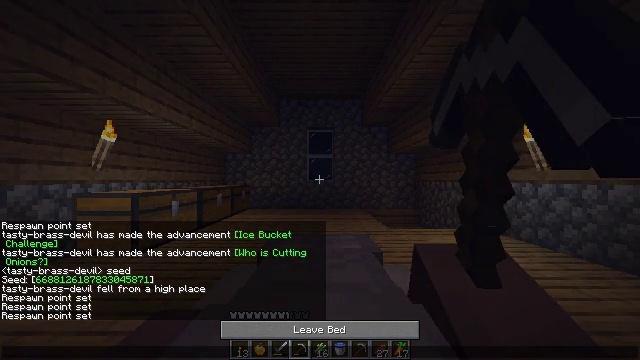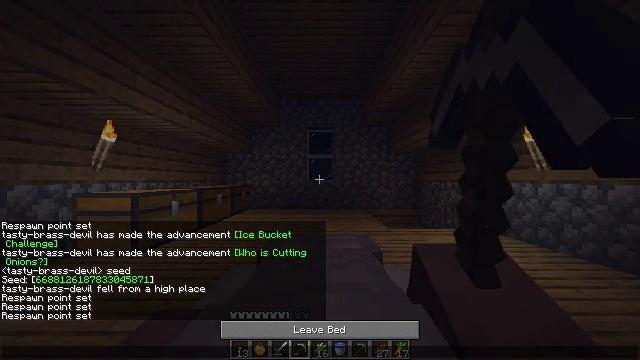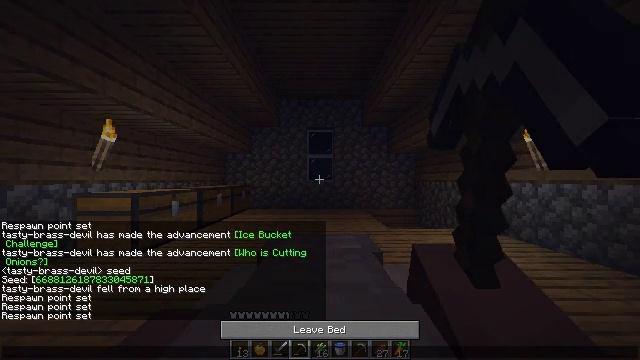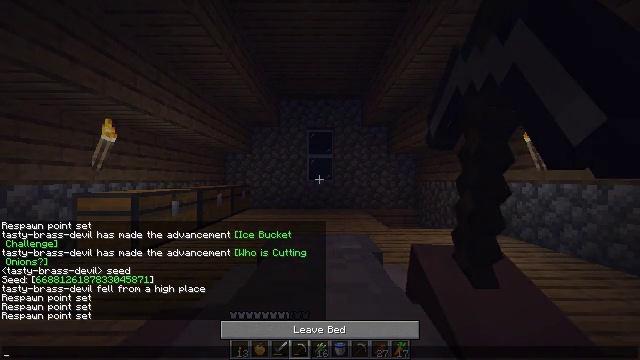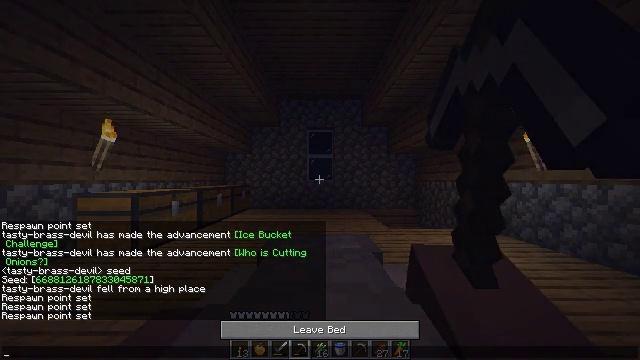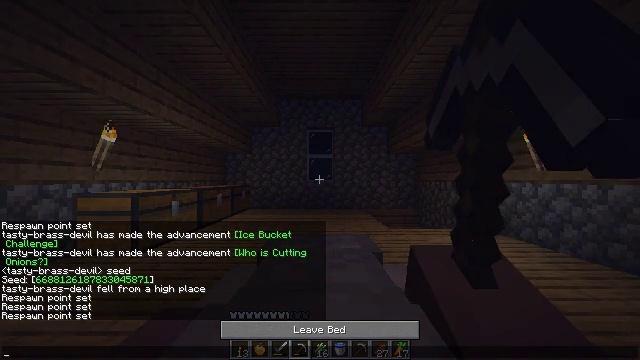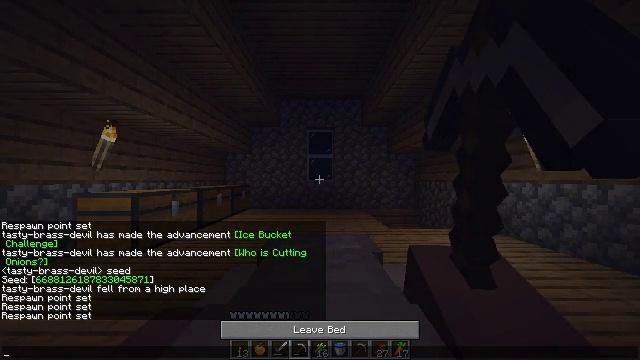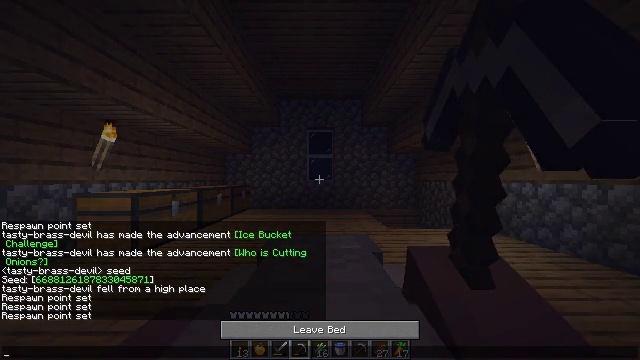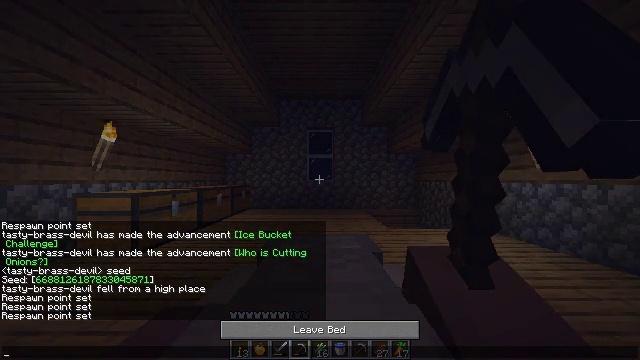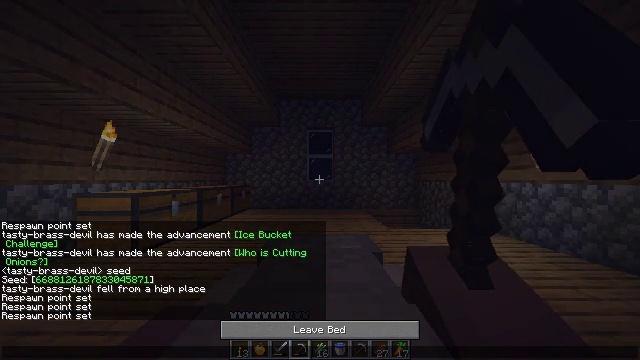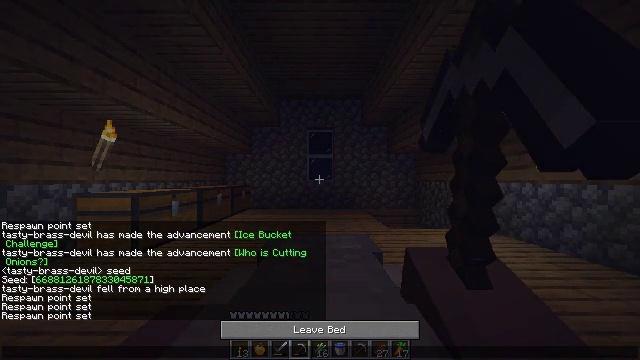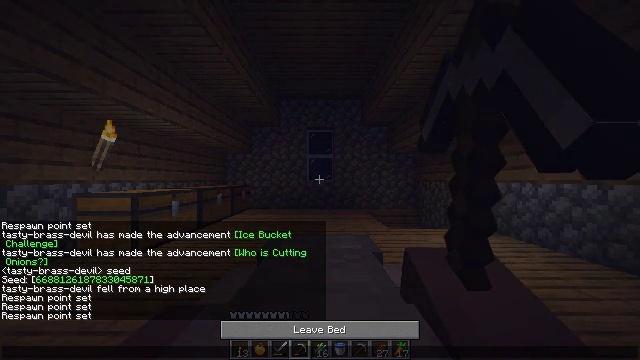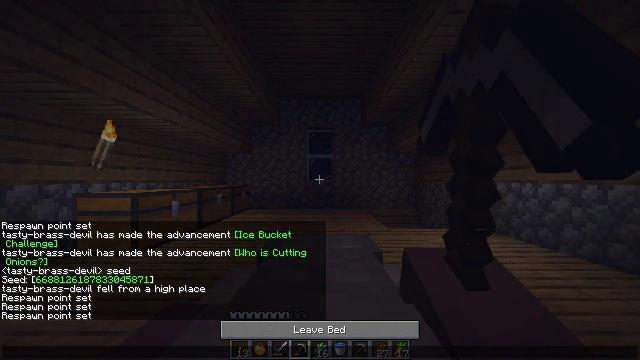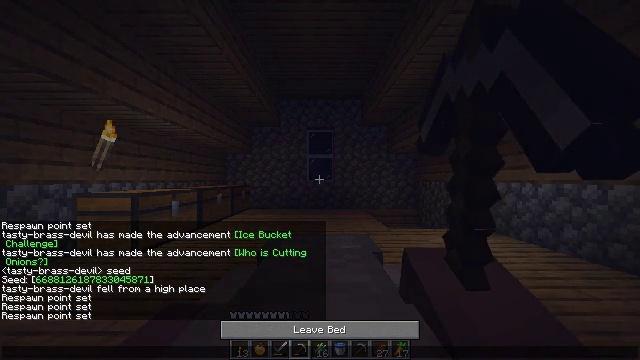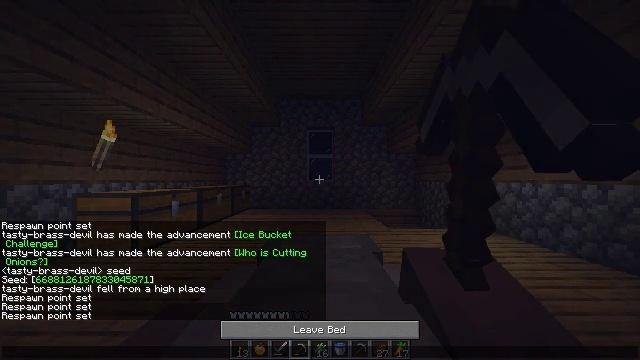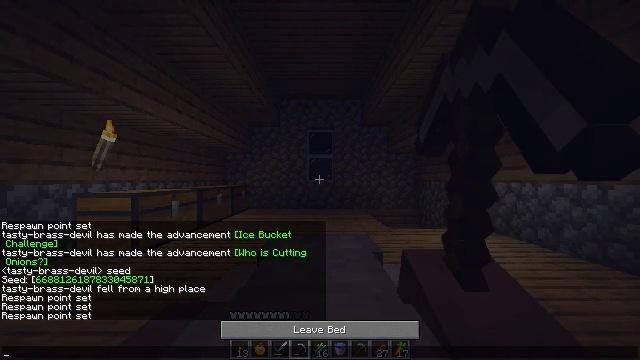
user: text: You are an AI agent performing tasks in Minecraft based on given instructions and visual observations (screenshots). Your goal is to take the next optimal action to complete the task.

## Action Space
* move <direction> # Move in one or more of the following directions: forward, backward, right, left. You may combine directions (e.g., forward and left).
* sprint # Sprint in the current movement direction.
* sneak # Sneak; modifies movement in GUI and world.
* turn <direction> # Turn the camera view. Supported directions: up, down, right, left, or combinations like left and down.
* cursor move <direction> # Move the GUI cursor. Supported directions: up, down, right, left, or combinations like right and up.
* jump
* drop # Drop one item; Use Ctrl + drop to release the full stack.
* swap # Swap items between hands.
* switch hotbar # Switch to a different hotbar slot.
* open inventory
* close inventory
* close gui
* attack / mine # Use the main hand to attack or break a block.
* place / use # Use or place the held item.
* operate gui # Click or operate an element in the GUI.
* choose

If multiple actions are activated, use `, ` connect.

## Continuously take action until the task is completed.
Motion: motion action
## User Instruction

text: Use two pieces of paper and four wooden planks to craft a cartography table.
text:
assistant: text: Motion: no_op
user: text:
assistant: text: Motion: no_op
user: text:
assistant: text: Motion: no_op
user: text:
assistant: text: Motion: no_op
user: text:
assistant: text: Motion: no_op
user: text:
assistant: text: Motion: no_op
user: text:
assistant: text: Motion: no_op
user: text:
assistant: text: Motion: no_op
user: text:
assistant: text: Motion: no_op
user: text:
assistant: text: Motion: no_op
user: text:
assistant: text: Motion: no_op
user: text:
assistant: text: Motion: no_op
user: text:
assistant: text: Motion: no_op
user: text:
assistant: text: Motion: no_op
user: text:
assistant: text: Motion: no_op
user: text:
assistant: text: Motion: no_op
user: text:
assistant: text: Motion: no_op
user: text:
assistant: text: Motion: no_op
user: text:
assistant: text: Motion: no_op
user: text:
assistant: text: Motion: no_op
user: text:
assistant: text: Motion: no_op
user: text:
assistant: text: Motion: no_op
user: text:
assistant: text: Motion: no_op
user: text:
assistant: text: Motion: no_op
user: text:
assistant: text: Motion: no_op
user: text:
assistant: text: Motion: no_op
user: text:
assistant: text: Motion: no_op
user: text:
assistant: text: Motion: no_op
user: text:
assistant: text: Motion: no_op
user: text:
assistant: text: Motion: no_op